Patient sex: M
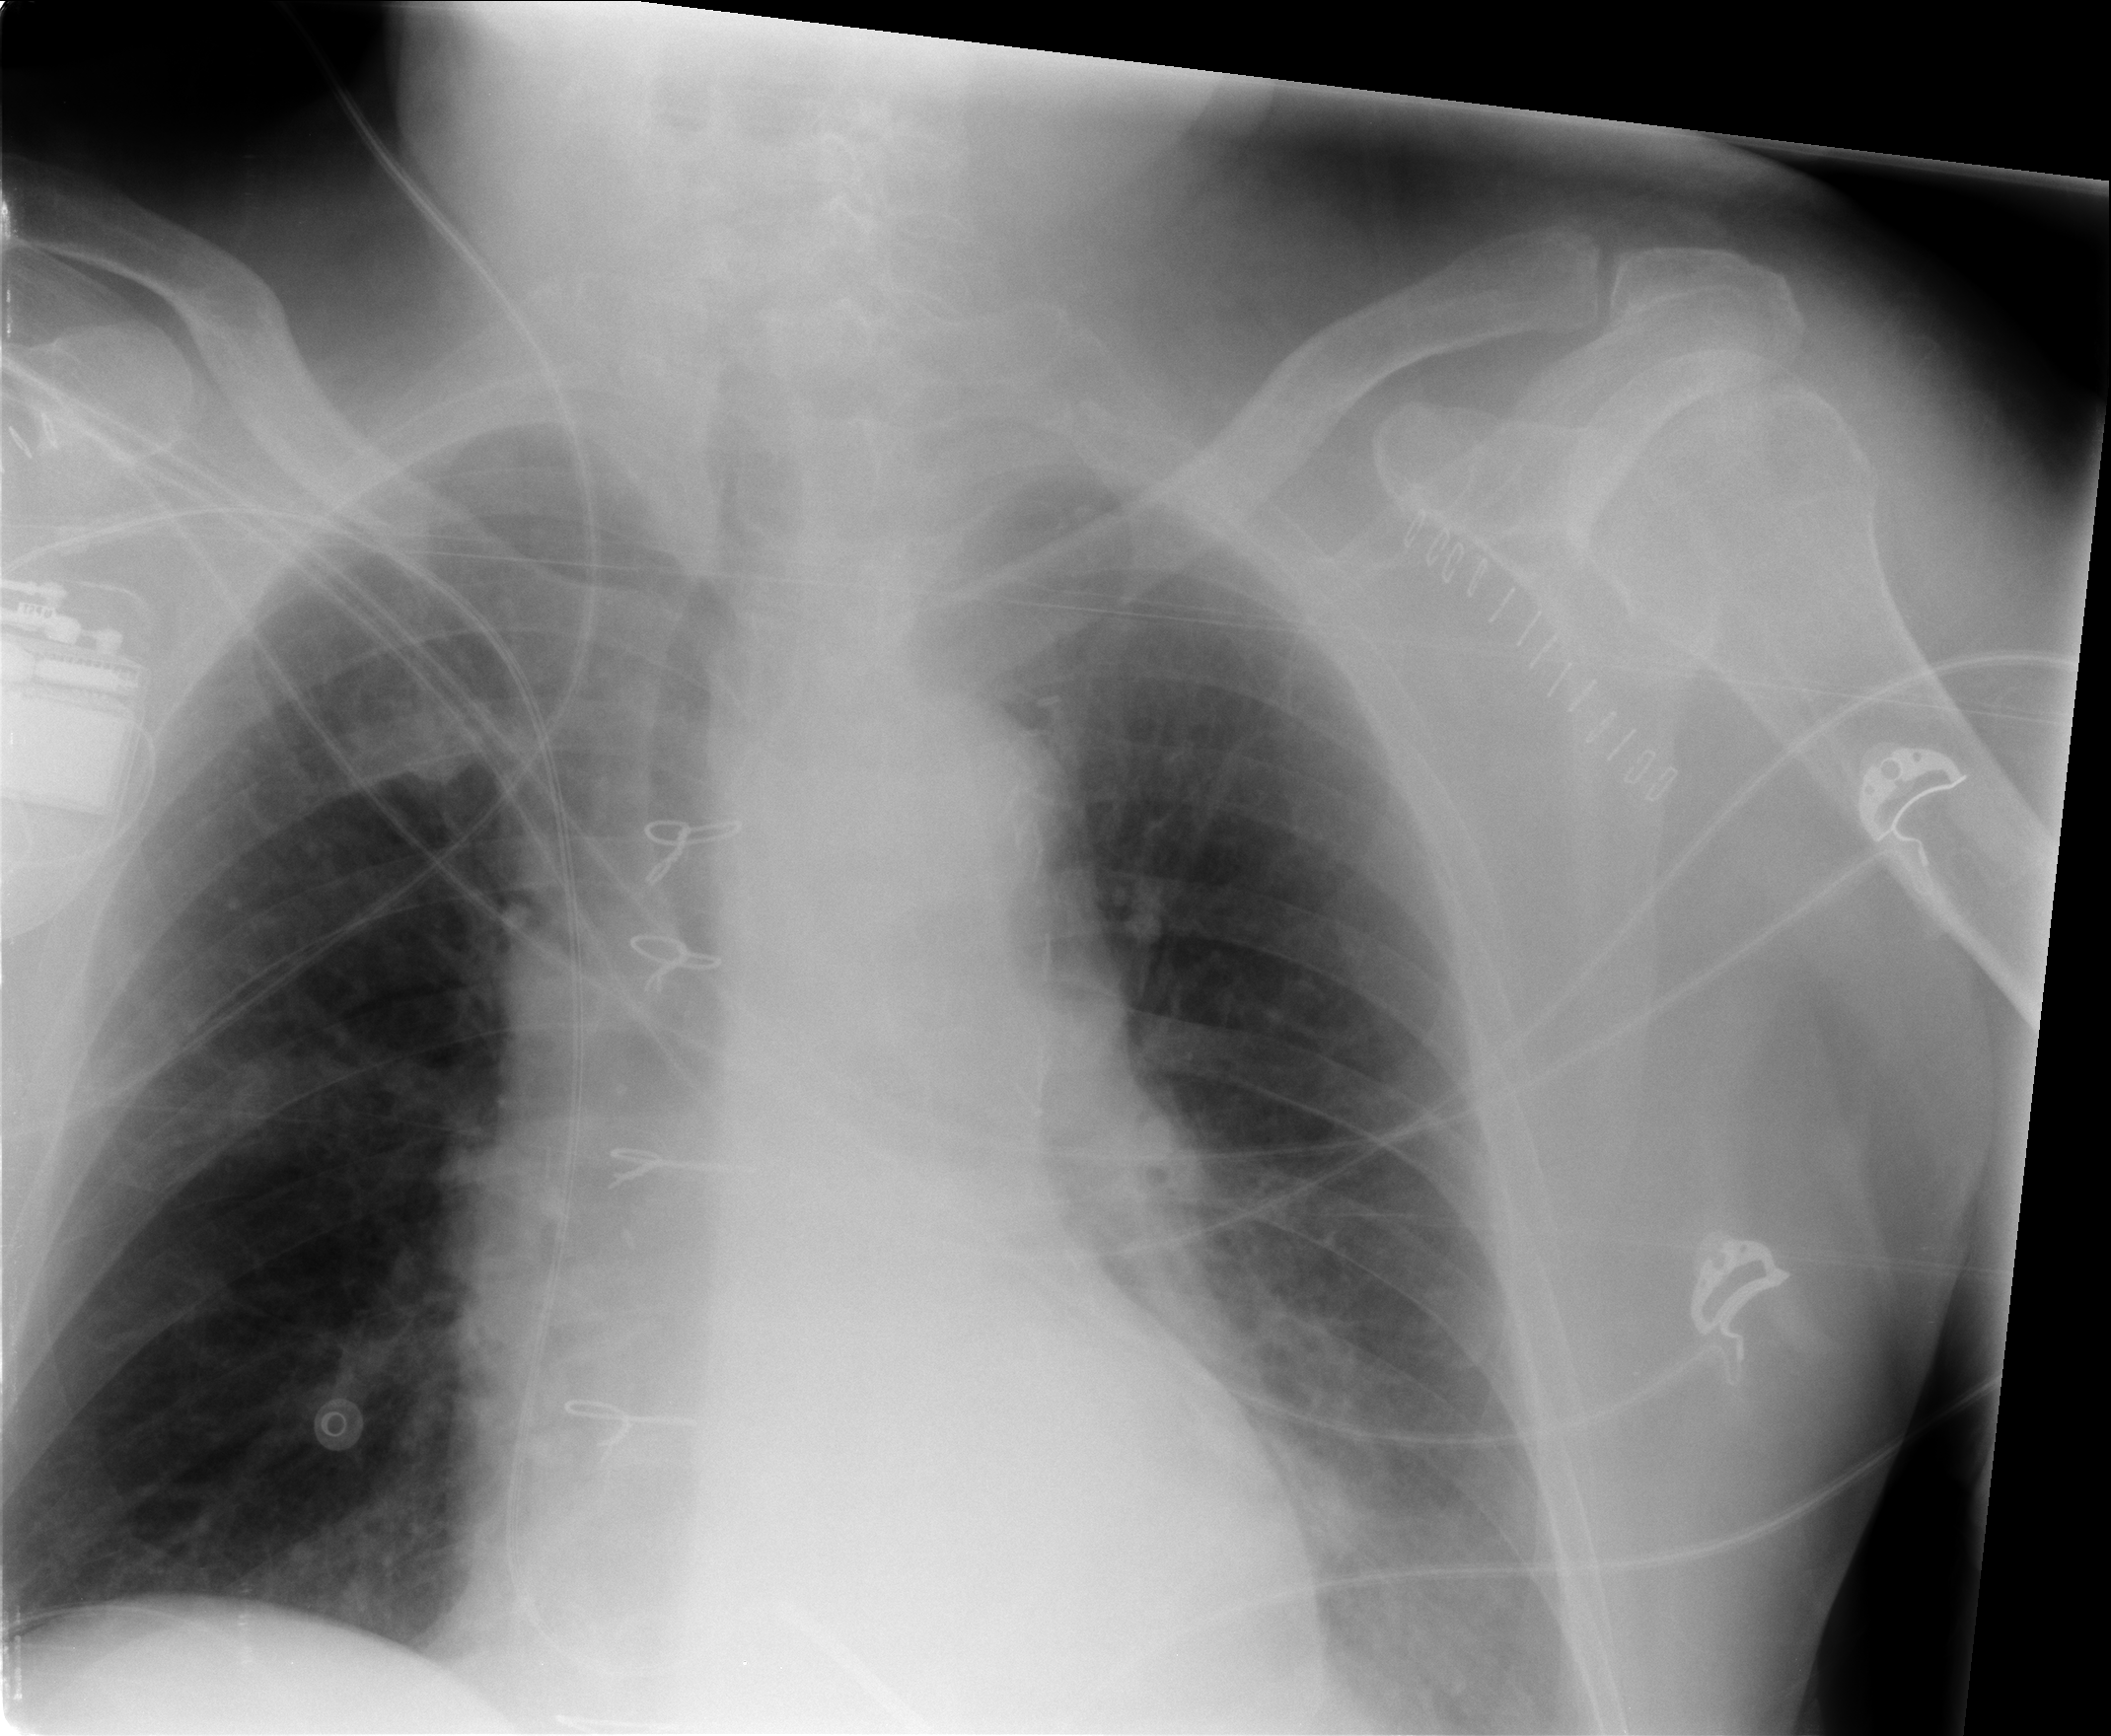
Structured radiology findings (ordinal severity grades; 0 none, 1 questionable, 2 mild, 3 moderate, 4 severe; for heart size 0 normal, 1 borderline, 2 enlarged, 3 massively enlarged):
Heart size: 2
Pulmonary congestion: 2
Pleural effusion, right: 0
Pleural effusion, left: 1
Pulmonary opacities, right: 0
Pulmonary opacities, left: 0
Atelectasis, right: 0
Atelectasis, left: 2